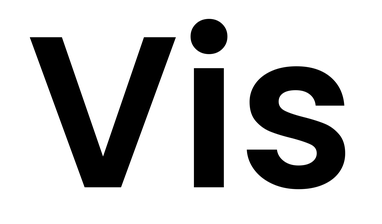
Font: Poppins-SemiBold